Current action and preconditions to check: trajectory_clear

Your task: For each precondition in the list above, predict whether it will hold at this action.

Consider the current scene as observed from the mobile robot's camera, and analyze the predicted future states of all dynamic agents (e.g., people, animals, vehicles, or any moving entities) within the NEXT SECOND.

IMPORTANT: Only answer "very likely" if you are absolutely certain—based on strong, clear evidence—that a dynamic agent will violate the precondition in the predicted future state. Do NOT answer "very likely" for unlikely, ambiguous, or low-probability risks.

Ask yourself for each precondition: Is there a high probability, with clear and convincing evidence, that the predicted future states of any dynamic agent will interfere with the predicted future state of the currently executing action within the NEXT SECOND, causing that precondition to fail?

Assess the risk level based on these predictions. Use "likely" or "very likely" if motions create a clear risk of interference.

Use "neutral" or "improbable" if agents are nearby but their predicted paths are clearly diverging or non-conflicting.

Failure Risk Categories: "very improbable", "improbable", "neutral", "likely", "very likely"

Answer Format: Output ONLY the probability_of_failure value from these categories: "very improbable", "improbable", "neutral", "likely", "very likely"

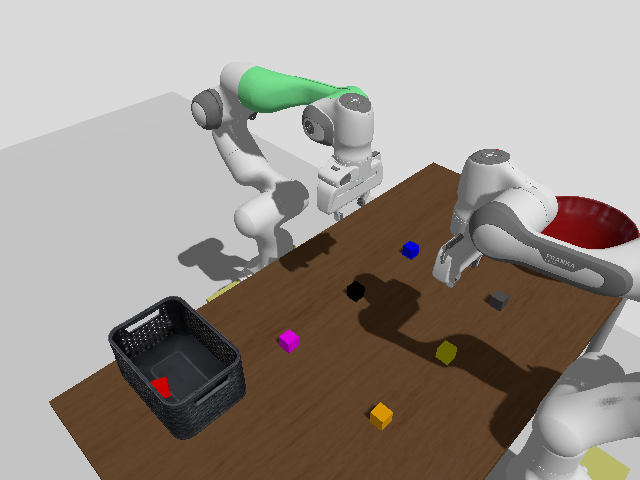

Answer: very improbable